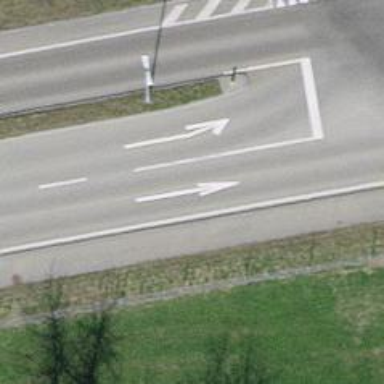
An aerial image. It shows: Sidewalk along the footway.